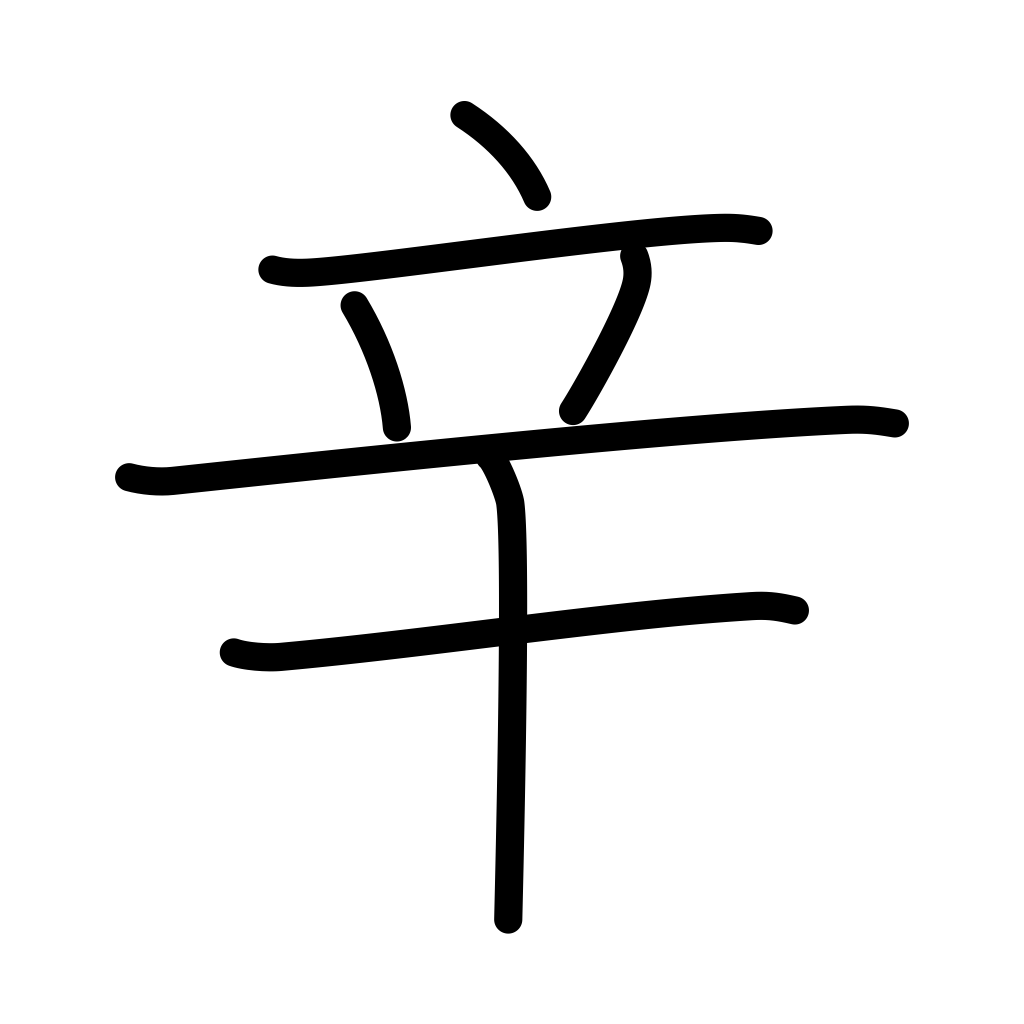
Meaning: spicy, bitter, hot, acrid